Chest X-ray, PA view. Patient: 32 years old, sex F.
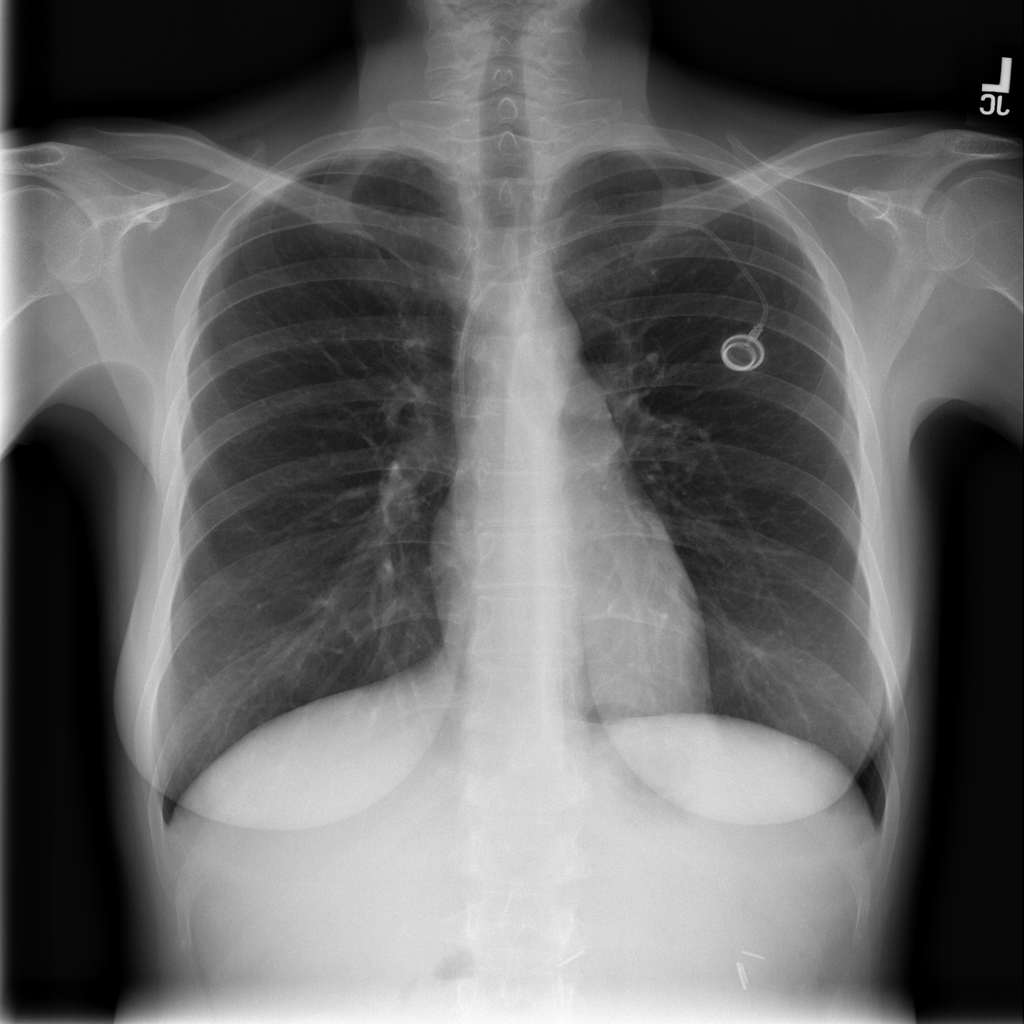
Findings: No Finding